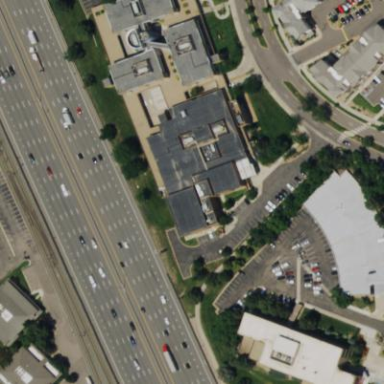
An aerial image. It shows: Fitness center building.